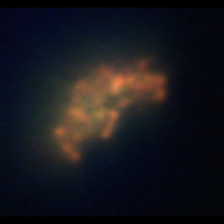
Taxon: Unknown_detritus
Group: Unknown